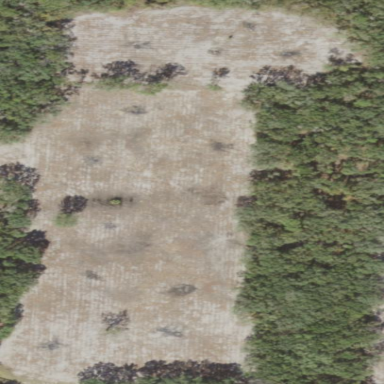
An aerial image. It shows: Forest area dominated by needle-leaved trees.